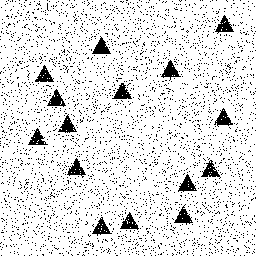
Squares: 0
Triangles: 15
Stars: 0
Total shapes: 15